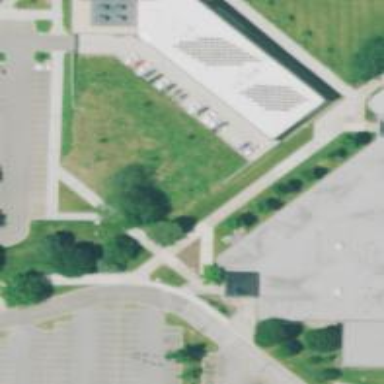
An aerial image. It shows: College building.